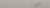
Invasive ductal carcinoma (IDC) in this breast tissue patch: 0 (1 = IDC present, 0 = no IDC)